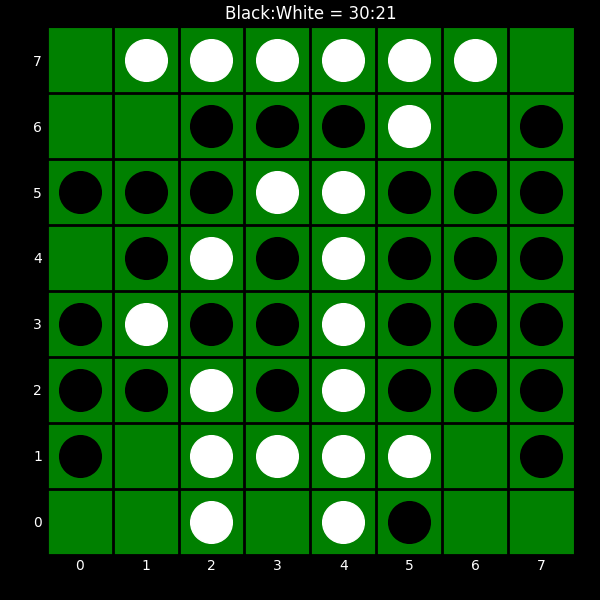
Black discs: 30
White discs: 21